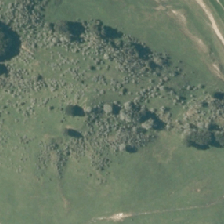
Land cover: high_producing_grassland